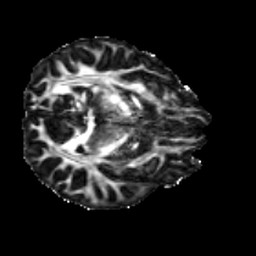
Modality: FA
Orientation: axial
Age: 30
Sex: female
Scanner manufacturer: siemens
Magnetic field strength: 3 T
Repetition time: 3.5 s
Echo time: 0.086 s